Question: I have used URL Rewrite in Asp.Net webform. So my browser address bar shows the page as instead of .
However, I have an Asp.Net Button control which postbacks to the same page. When I place the mouse cursor on top of the Button control, the browser footer still shows the page name as .

Is there a way I can show this as isntead of ?
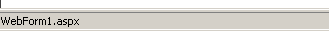
Answer: You need to set the form action to the rewritten URL after the page has loaded using Request.RawUrl
So something like this -
'''
protected void Page_Load(object sender, EventArgs e)
{
form1.Action = Request.RawUrl;
}
'''
This article explains it better <URL>